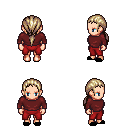
a pixel art fantasy rpg character, female body template, human, light skin, maroon long-sleeve shirt, red pants, white blonde ponytail hairstyle, black slippers, four views (front, back, left, right), 2x2 character sprite sheet, small pixel art, hard edges, no anti-aliasing